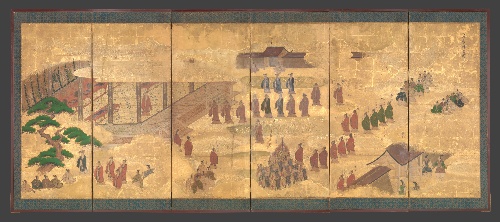
Date: 17th century
Object type: Screens
Classification: Paintings
Medium: Pair of six-panel folding screens; innk, color and gold on gilded paper
Culture: Japan
Period: Edo period (1615–1868)
Dimensions: Image (each): 10 ft. 5/16 in. × 10 ft. 3 1/16 in. (305.6 × 312.6 cm)
Department: Asian Art
Credit line: Mary Griggs Burke Collection, Gift of the Mary and Jackson Burke Foundation, 2015
Accession year: 2015
Repository: Metropolitan Museum of Art, New York, NY